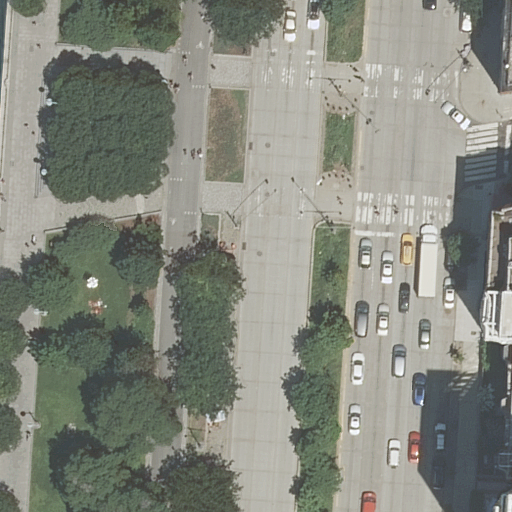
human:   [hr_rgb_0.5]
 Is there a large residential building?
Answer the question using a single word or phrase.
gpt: yes

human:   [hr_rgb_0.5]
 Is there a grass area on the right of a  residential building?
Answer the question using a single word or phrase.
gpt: no

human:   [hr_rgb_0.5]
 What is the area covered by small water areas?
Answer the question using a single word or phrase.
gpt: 7m2

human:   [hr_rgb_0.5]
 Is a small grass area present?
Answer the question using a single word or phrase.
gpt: yes

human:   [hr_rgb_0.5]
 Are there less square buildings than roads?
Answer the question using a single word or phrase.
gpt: yes

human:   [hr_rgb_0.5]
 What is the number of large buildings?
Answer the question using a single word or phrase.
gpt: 2

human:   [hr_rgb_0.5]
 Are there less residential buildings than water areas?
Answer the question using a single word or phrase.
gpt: no

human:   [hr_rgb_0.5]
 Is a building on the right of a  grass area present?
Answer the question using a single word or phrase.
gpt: yes

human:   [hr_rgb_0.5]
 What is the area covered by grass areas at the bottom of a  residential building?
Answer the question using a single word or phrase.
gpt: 1924m2

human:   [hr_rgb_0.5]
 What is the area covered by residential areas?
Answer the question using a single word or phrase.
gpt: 1382m2

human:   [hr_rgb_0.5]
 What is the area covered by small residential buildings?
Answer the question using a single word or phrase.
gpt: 53m2

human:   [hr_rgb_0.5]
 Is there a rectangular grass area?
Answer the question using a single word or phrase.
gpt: yes

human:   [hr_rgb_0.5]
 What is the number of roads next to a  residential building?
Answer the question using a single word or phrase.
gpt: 13

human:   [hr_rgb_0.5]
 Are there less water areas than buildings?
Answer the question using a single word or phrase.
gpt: yes

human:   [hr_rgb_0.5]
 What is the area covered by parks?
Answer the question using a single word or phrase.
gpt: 2632m2

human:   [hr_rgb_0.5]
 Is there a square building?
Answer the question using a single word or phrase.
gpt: no

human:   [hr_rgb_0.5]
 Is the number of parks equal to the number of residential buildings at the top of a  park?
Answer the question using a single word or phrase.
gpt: no

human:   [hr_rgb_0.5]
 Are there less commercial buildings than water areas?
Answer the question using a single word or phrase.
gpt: yes

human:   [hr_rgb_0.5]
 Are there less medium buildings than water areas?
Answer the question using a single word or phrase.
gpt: no

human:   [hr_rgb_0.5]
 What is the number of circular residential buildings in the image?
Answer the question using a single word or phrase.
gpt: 0

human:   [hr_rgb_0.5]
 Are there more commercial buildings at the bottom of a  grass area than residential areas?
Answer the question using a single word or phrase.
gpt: no

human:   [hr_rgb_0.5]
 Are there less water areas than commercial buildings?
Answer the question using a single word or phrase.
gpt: no

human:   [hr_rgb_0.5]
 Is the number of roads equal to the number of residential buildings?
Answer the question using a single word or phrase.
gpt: no

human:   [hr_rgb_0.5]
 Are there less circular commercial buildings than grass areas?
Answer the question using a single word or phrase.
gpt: yes

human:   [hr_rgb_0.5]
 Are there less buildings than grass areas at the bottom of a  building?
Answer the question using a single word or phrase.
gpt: yes

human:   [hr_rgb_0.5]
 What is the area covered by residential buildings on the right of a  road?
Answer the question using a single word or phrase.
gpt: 3211m2

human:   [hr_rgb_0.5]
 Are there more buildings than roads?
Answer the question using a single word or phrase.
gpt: no

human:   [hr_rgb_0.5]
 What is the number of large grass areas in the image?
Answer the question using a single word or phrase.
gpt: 1

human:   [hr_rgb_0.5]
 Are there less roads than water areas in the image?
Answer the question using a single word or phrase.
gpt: no

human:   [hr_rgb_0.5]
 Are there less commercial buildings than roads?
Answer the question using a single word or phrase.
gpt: yes

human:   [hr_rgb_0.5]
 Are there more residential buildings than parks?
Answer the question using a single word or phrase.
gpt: yes

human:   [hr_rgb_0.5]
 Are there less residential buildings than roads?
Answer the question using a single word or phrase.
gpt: yes

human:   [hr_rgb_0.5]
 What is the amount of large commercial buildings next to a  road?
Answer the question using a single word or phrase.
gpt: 0

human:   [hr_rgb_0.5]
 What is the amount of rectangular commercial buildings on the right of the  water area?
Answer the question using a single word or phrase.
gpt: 0

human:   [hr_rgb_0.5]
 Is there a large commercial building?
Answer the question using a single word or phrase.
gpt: no

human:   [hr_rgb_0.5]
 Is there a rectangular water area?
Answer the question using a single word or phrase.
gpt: yes